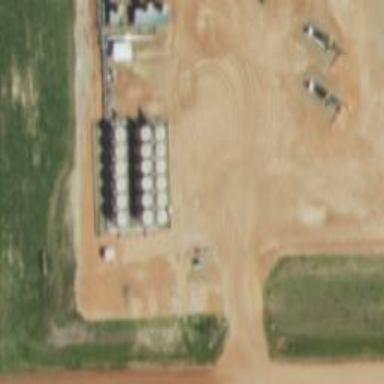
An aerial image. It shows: Storage tank with man-made structure.